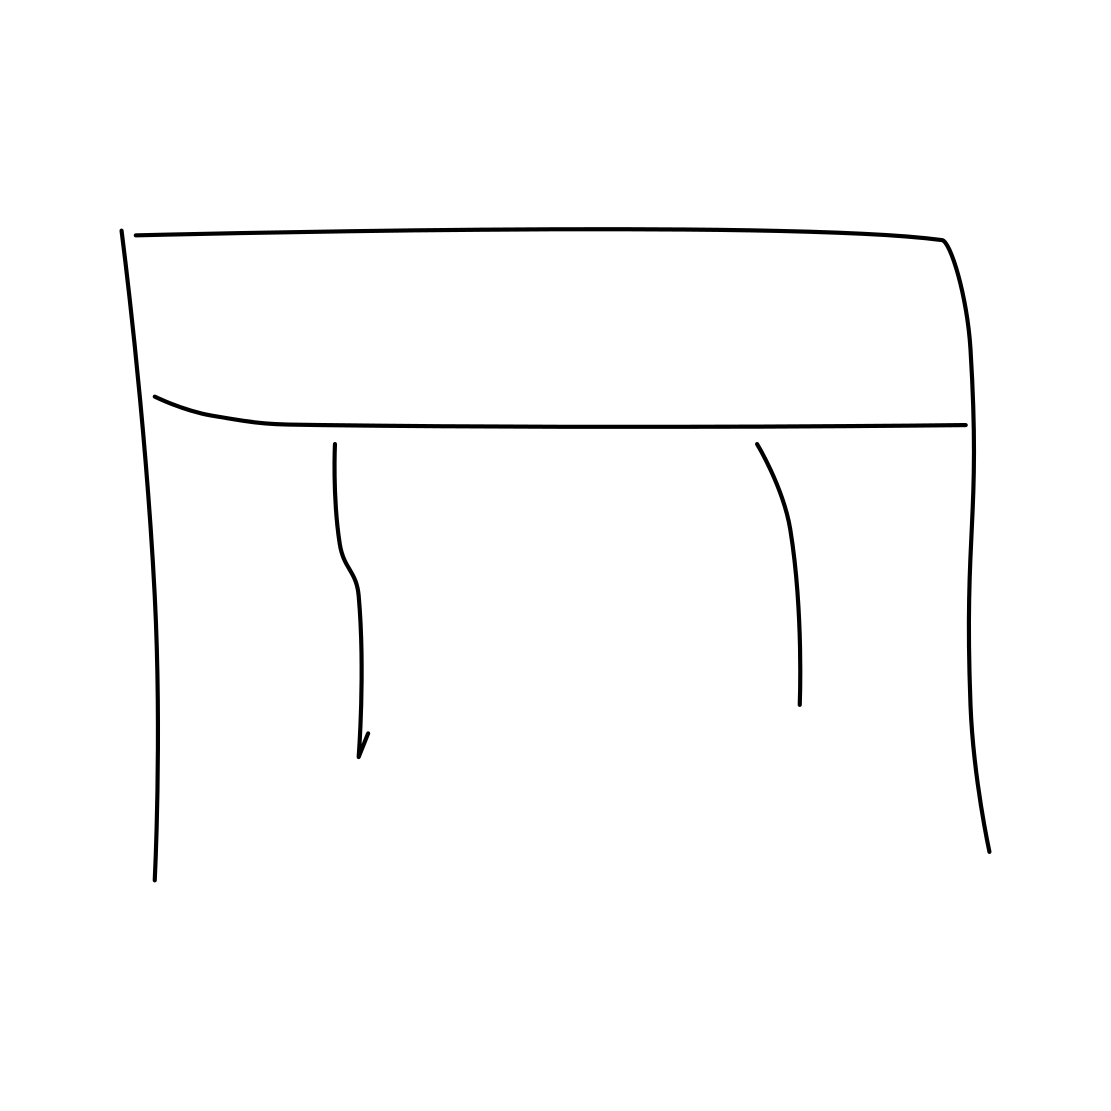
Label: table